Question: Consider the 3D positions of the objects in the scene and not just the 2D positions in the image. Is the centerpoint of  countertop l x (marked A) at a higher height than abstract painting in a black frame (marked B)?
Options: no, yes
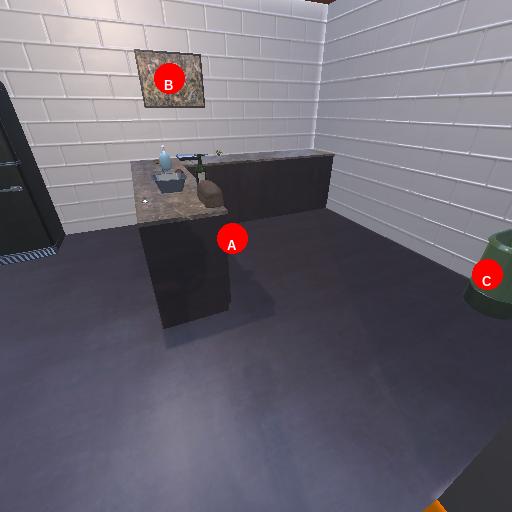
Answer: no